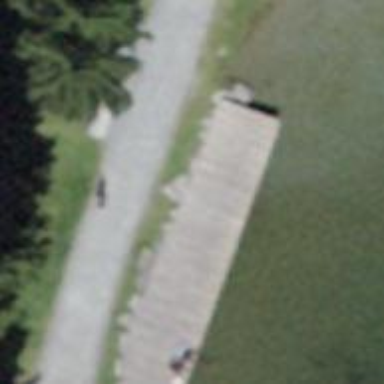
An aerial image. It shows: Boardwalk bridge over path.